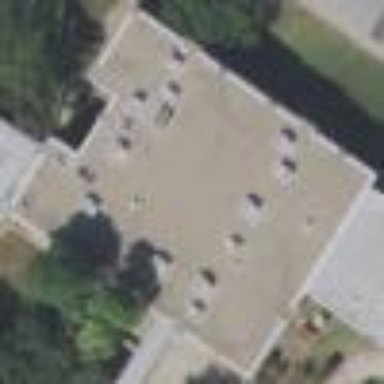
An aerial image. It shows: School building.